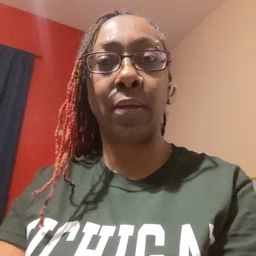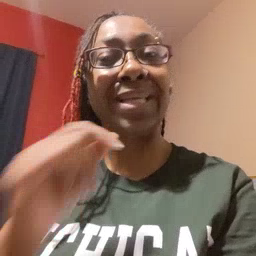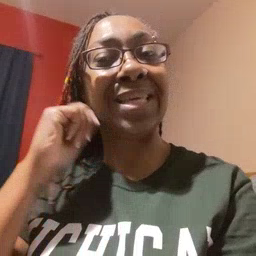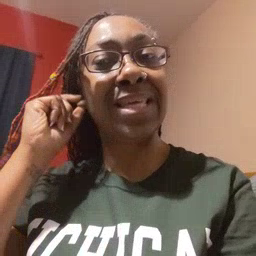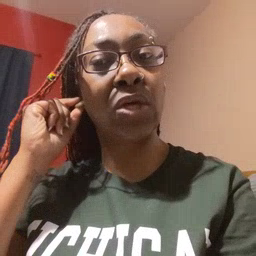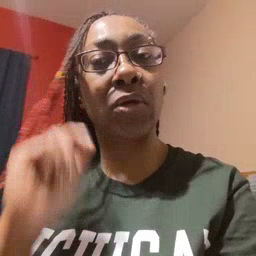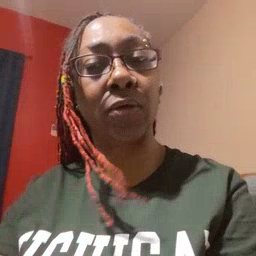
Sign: ear